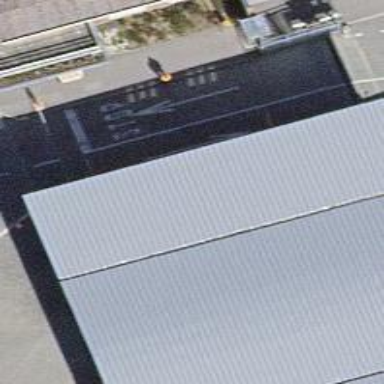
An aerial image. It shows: Fuel station.